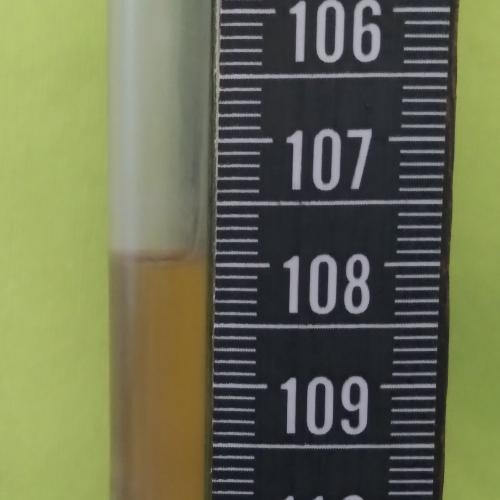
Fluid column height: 108.0 cm